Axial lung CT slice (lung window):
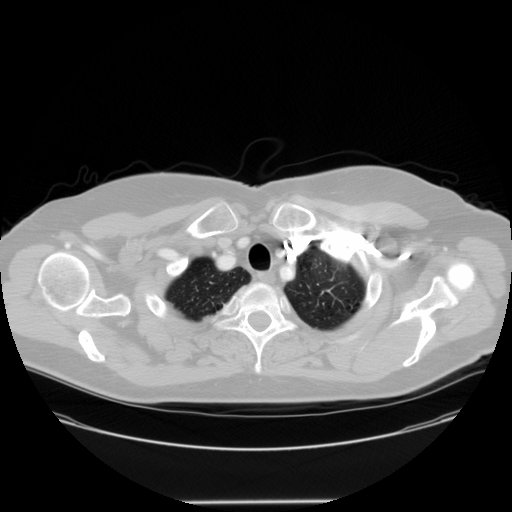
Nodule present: no